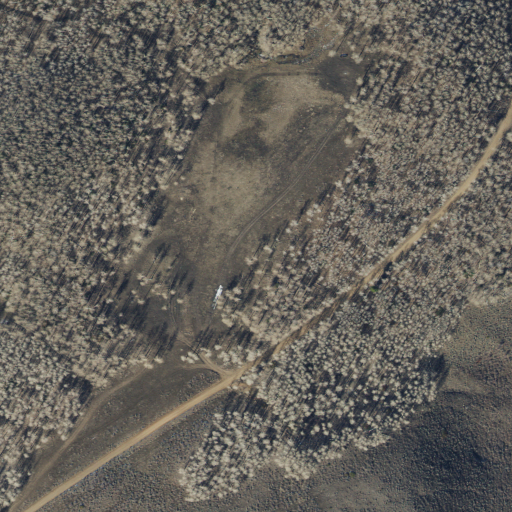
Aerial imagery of plain(s) in Utah named Bills Park containing deciduous forest, shrub, open development, woody wetlands, and low intensity development